Aerial crown-view tile of a tropical tree (Barro Colorado Island, Panama), acquired 20250512:
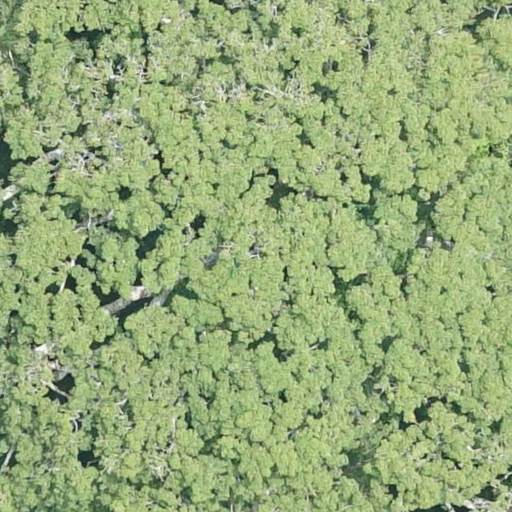
Species: Ceiba pentandra
GBIF accepted scientific name: Ceiba pentandra
Crown area: 1087.464 m²